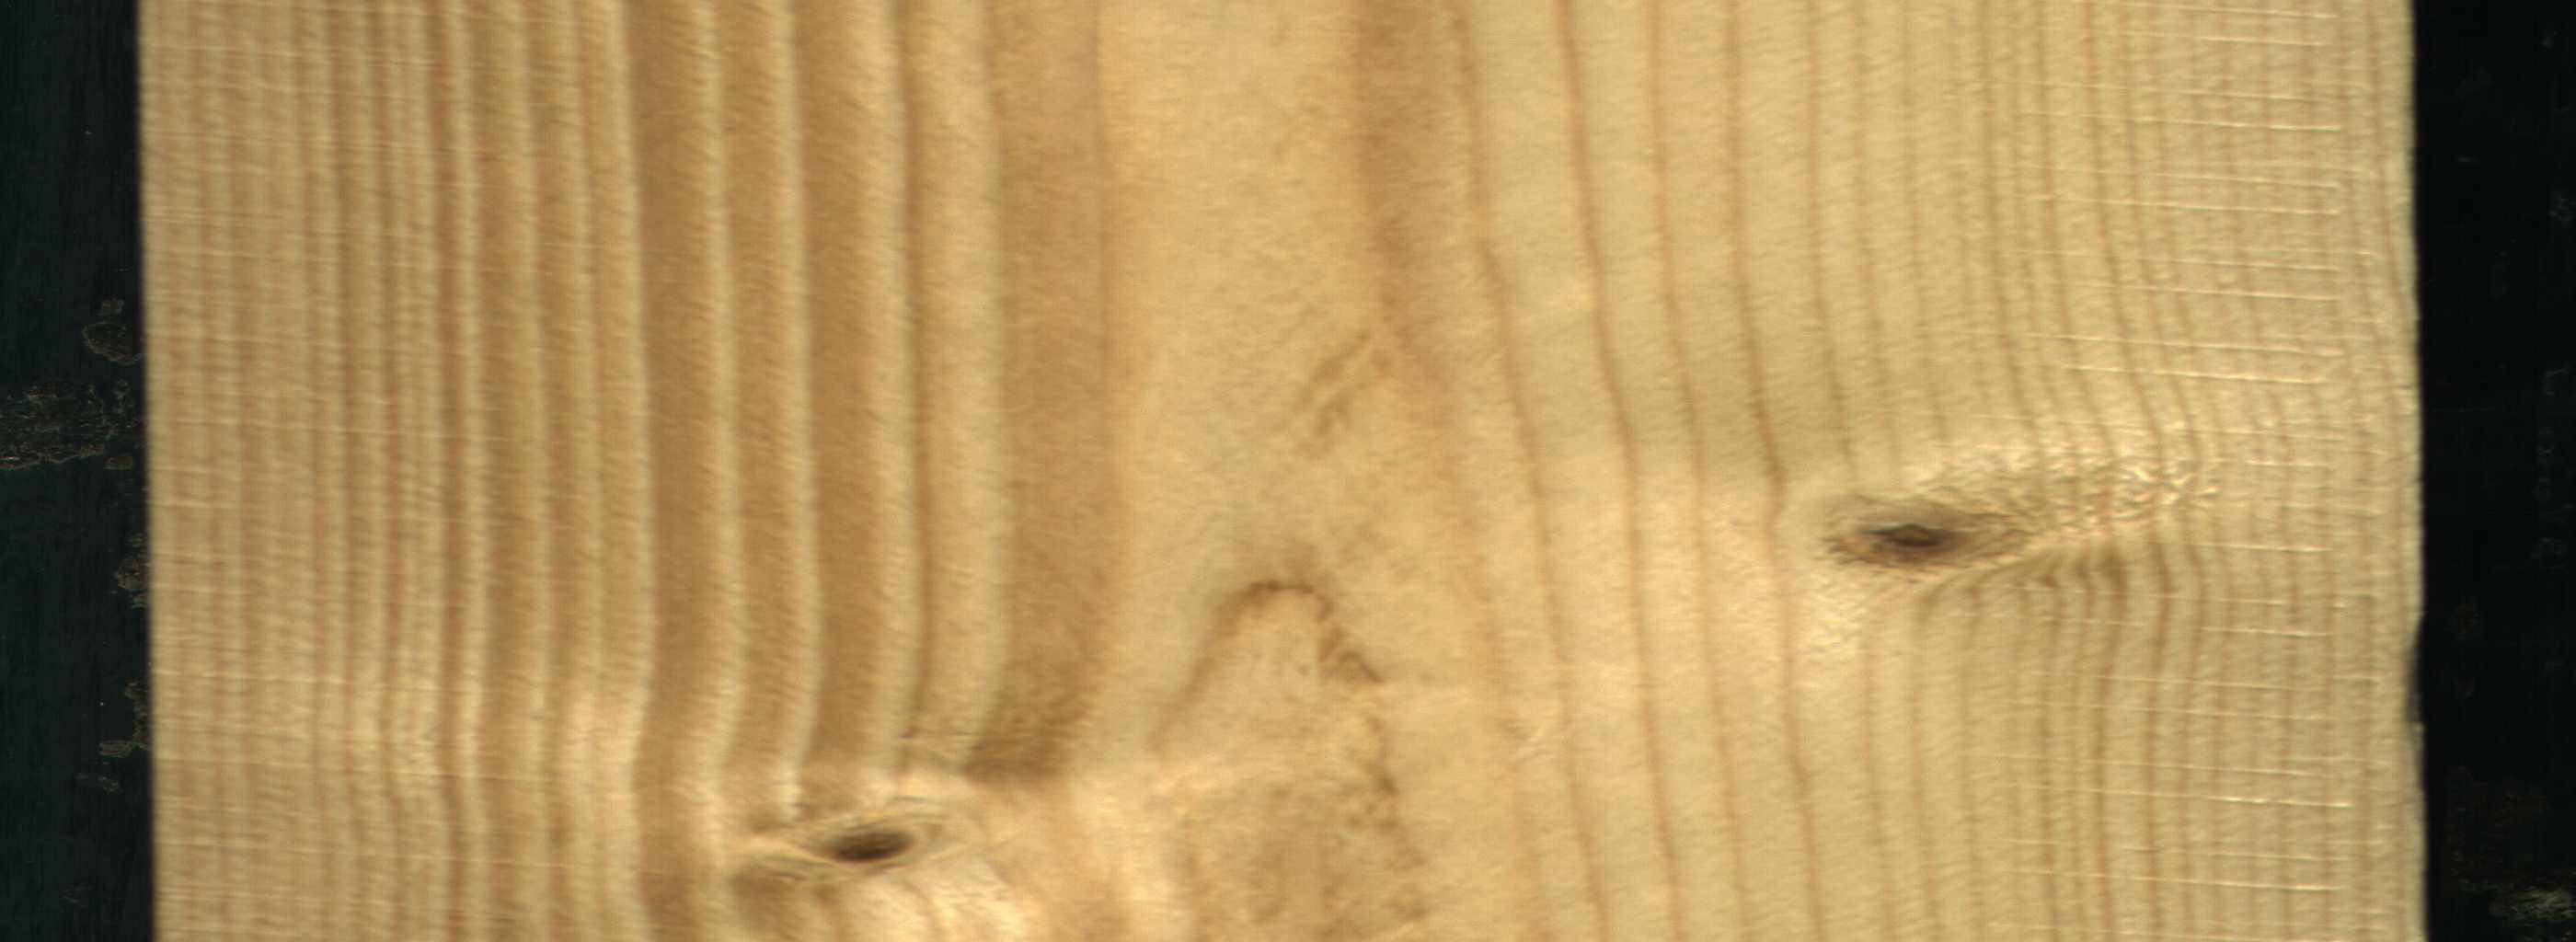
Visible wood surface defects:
Live_Knot
Live_Knot